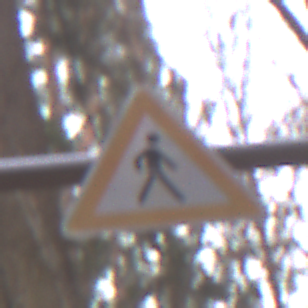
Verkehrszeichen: FussgaengerLinks
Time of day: Midday
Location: Outdoor (Nature)
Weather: Overcast
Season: Autumn
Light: Natural